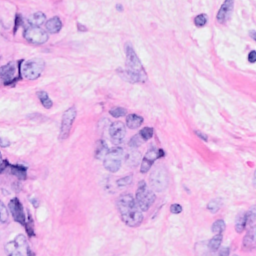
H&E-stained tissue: Breast